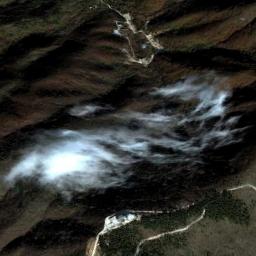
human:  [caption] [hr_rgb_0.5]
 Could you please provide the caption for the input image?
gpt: The white cloud is above bare land .

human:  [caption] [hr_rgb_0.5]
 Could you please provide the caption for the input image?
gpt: There is a little thin cloud above the brown farmland .

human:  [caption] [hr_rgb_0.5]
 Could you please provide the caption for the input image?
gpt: White clouds on green hills .

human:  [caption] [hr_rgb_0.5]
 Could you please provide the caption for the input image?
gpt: The cumulus clouds are located above the land covered by some vegetation while some ups and downs are on the land .

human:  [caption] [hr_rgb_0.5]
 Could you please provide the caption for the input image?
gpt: There are slices of sparse clouds .